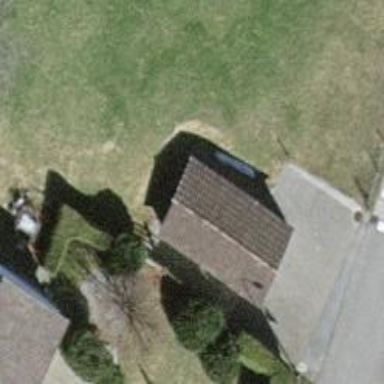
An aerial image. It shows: Garage.